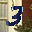
Label: 3